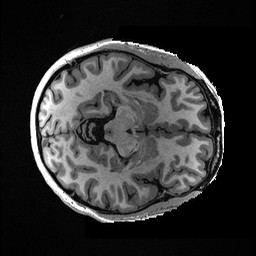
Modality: T1w
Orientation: axial
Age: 51
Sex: female
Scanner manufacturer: ge
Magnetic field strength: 3 T
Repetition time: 0.006952 s
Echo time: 0.00292 s